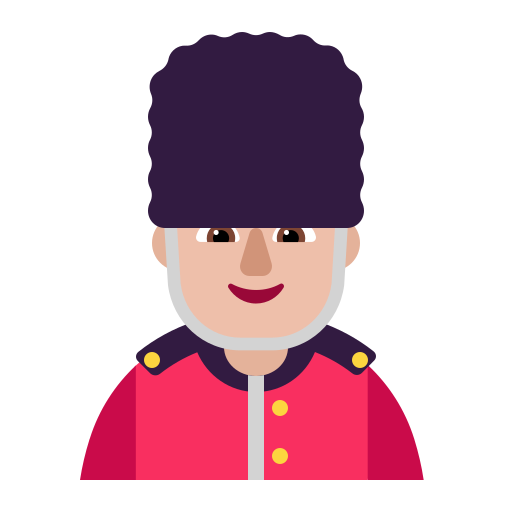
man guard flat  light